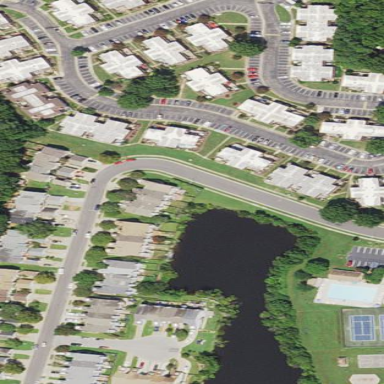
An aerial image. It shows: Condominium in residential area.